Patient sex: M
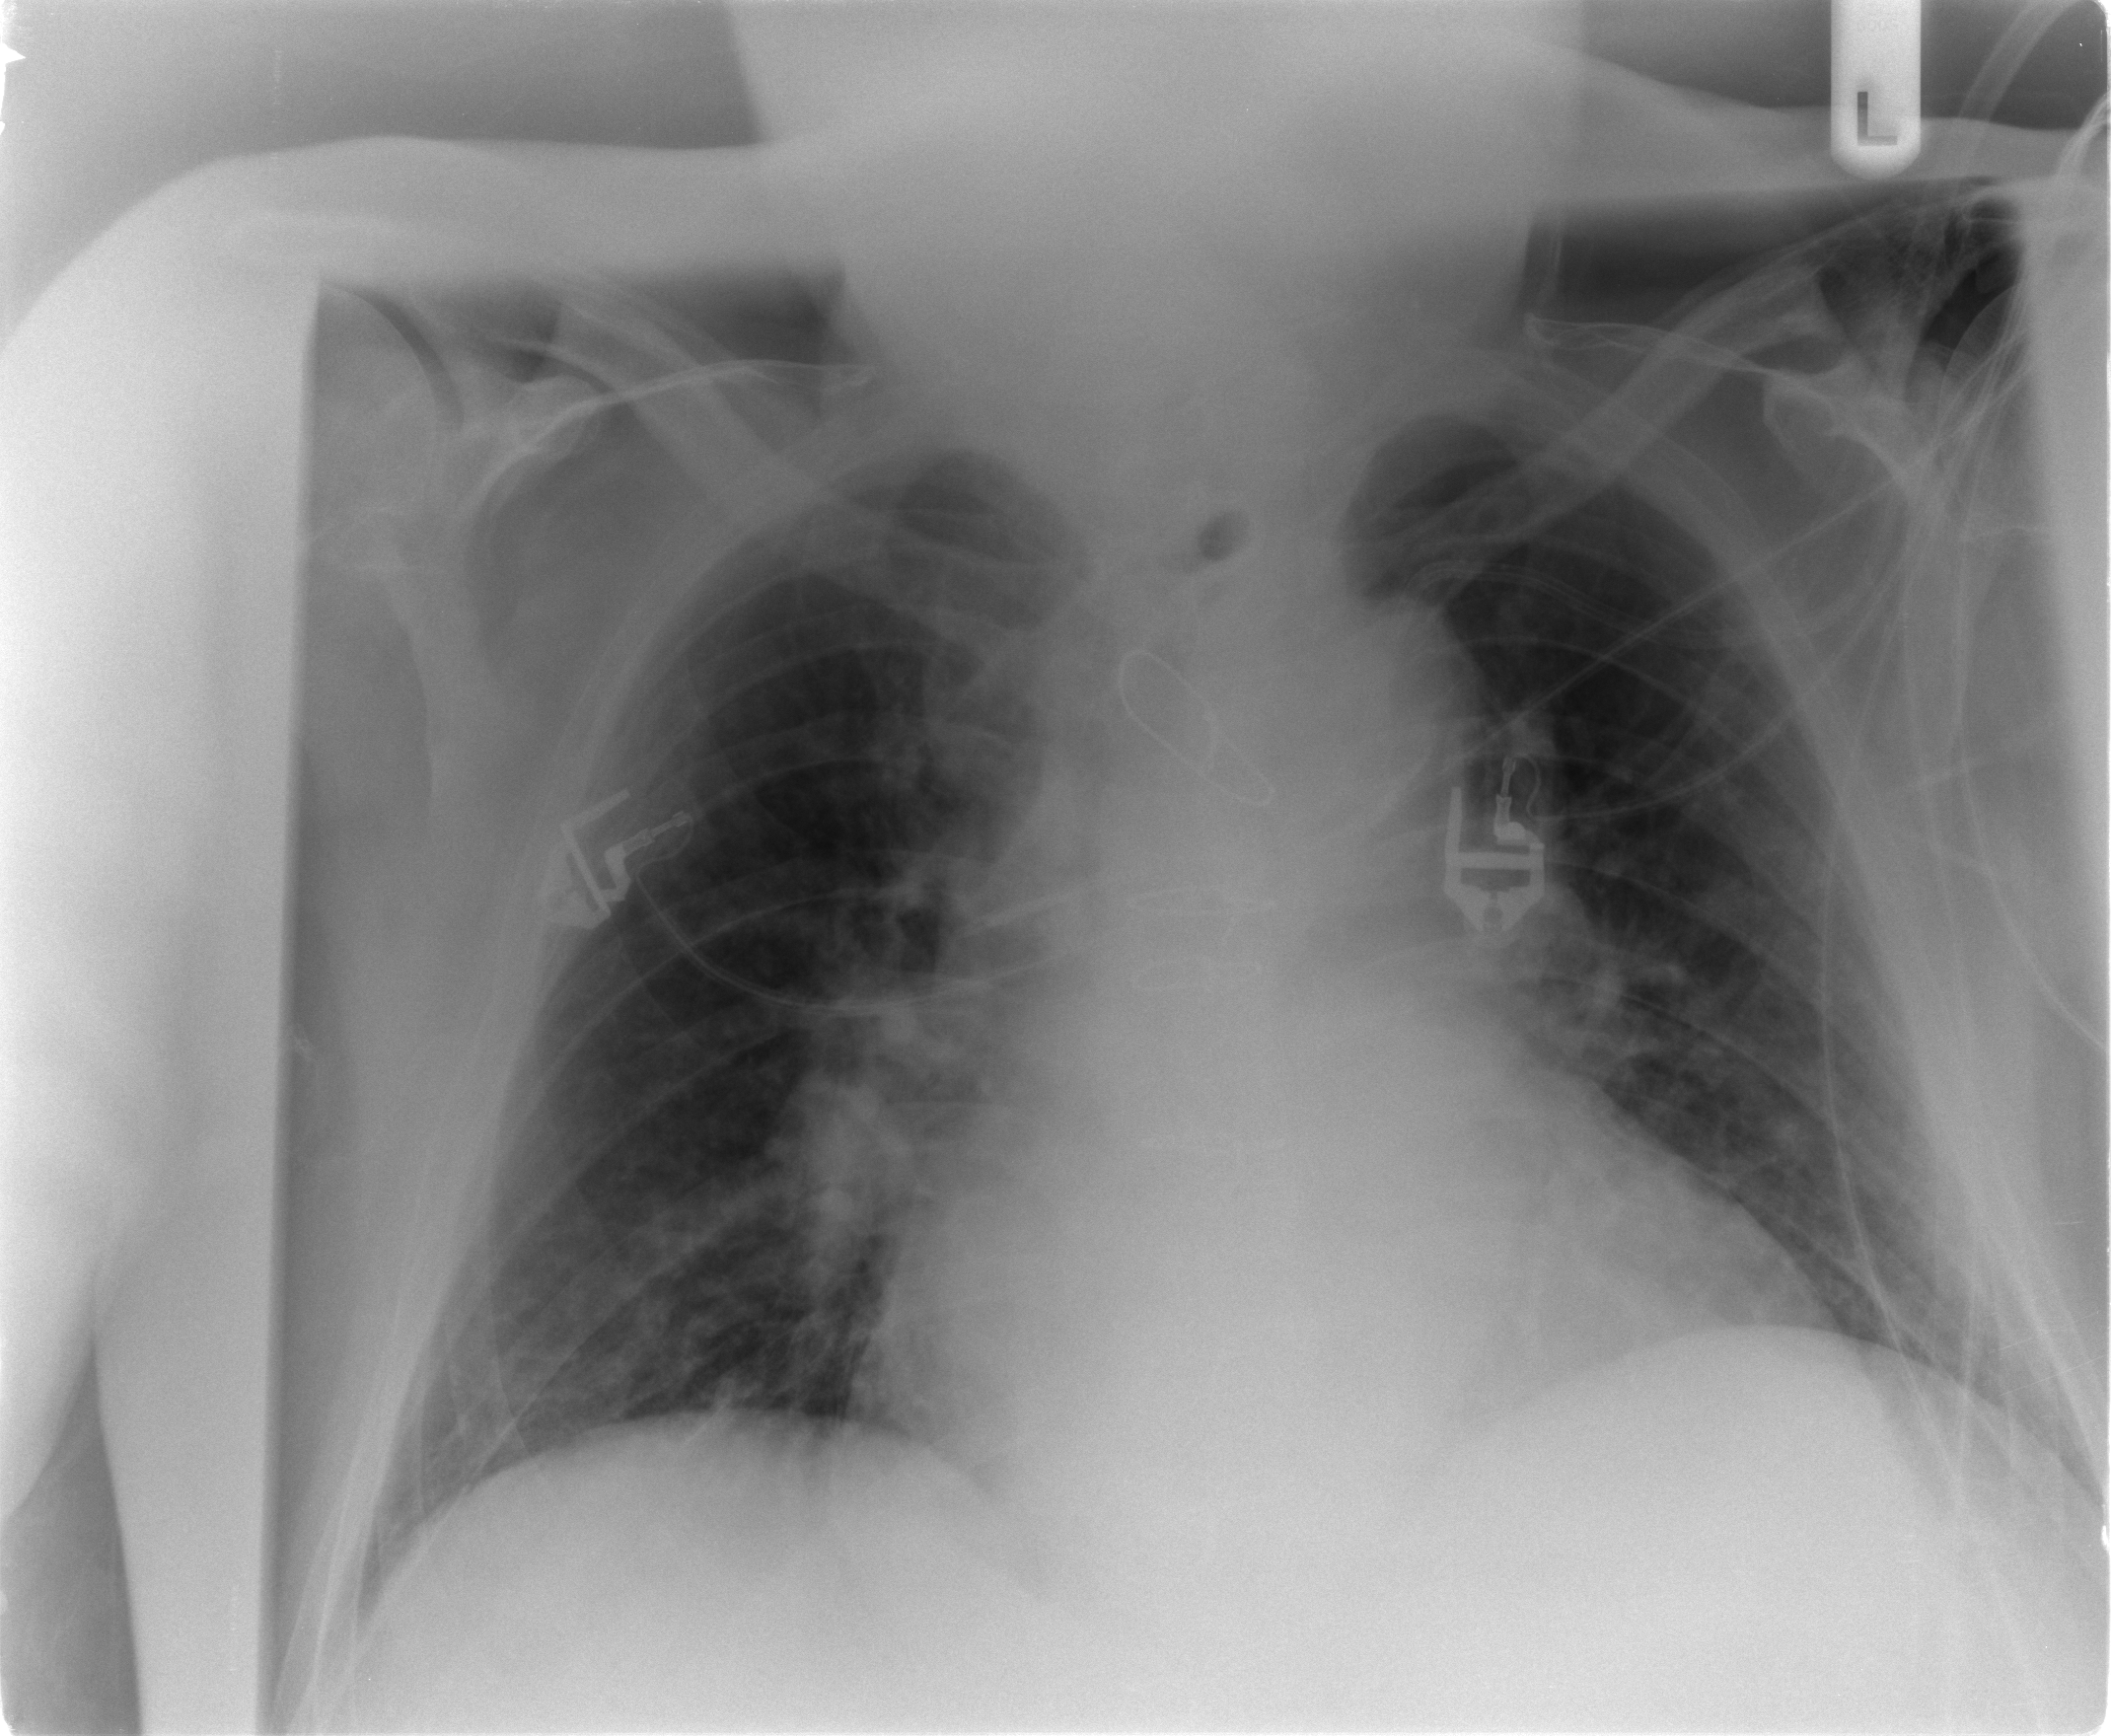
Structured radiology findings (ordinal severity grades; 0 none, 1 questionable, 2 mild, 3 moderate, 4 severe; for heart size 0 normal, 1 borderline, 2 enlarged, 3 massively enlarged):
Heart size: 2
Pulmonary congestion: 2
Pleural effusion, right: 0
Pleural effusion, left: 0
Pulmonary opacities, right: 0
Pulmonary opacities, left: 0
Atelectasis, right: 0
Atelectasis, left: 0